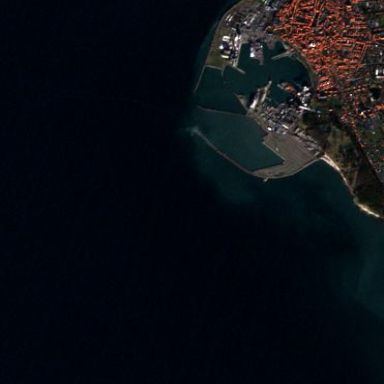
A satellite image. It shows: Port area.